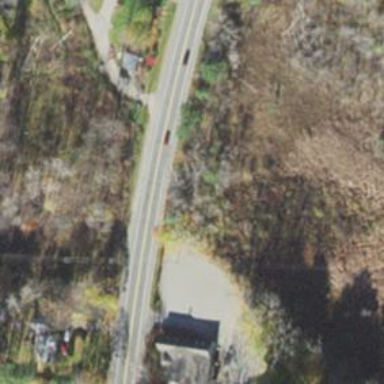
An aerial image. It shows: Secondary road.